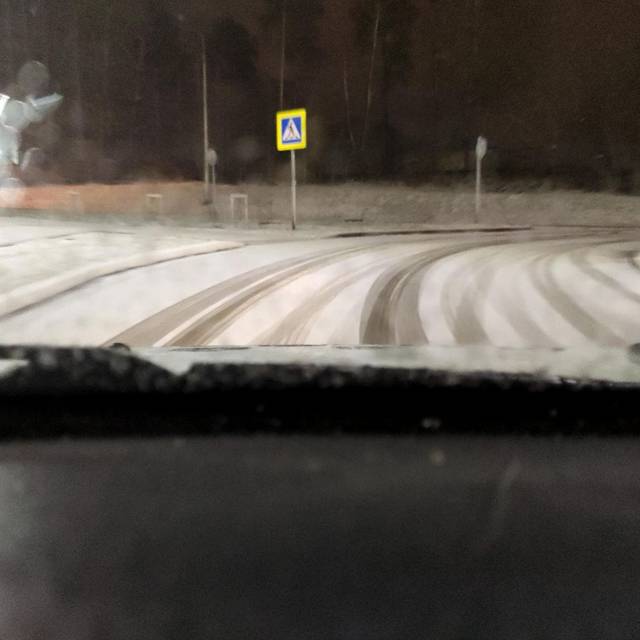
Region: Russia
Coordinates: 57.996, 56.176